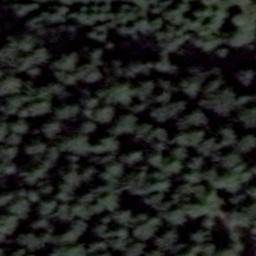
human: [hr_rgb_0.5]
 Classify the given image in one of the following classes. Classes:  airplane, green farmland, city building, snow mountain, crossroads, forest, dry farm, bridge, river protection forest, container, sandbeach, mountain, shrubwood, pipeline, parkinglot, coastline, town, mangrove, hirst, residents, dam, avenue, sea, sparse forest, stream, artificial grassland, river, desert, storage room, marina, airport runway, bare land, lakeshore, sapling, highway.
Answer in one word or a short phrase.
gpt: forest